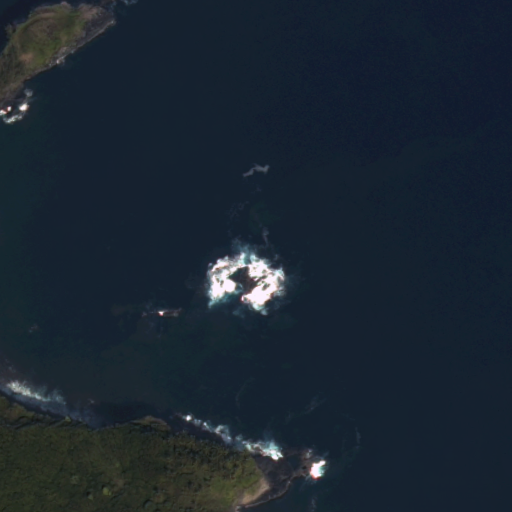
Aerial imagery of island in Hawaii named Kauwalu containing only unknown